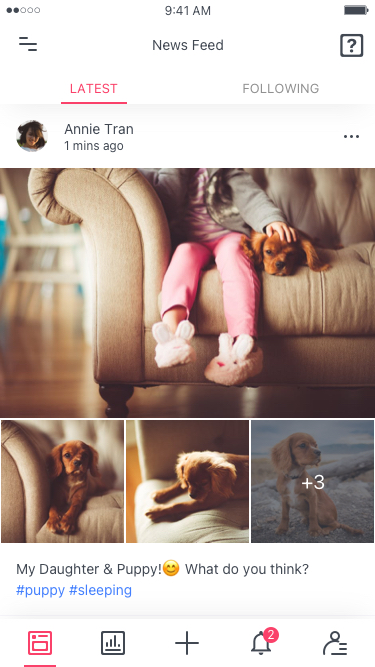
Text in this UI design:
2.6K
425
Going to Pet Lover Festival!😊 He so happy!!!! #festival #petlover
20 minutes ago
00:54
Your Story
Annie Tr…
LIVE
Isabelle…
Emily…
Charlie…